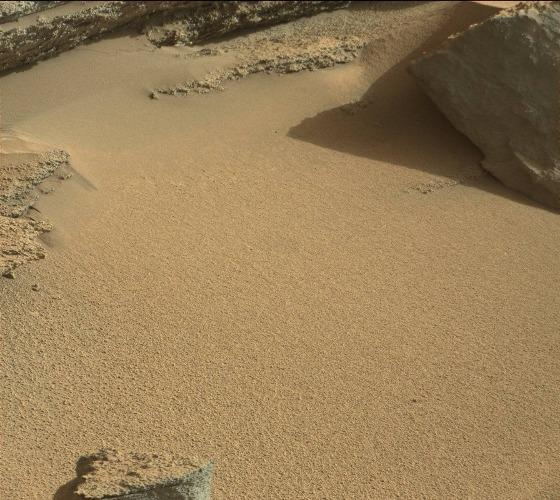
Terrain classes present: Bedrock, Gravel / Sand / Soil, Rock, Shadow